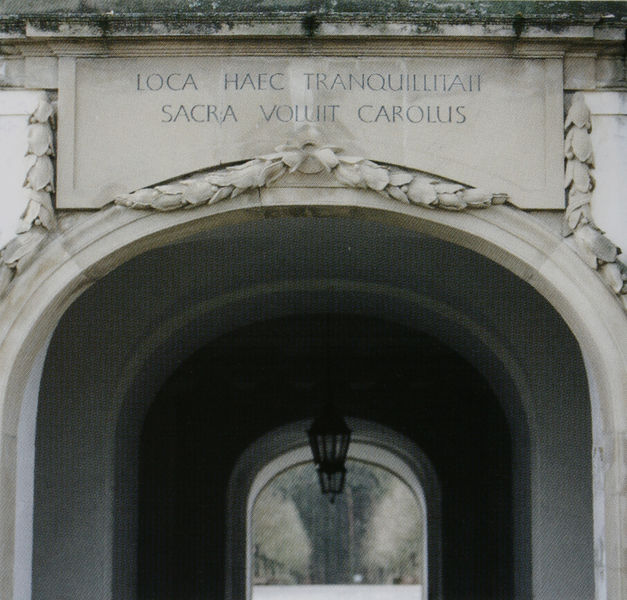
Titel: Widmungsinschrift am Portal der Schlossdurchfahrt
Standort: Stuttgart
Institution: Schloss Solitude
Schlagwörter: blau, blätter, dunkel, schatten, weiß, bäume, ausschnitt, fenster, grau, lampe, lampen, laterne, laternen, licht, marmor, schwarz, tür, anlage, blick, gebäude, park, ornament, architektur, stein, klassizismus, girlande, pflanze, wald, ranken, statue, schrift, bogen, allee, hof, rundbogen, tafel, detail, inschrift, verzierung, durchgang, tor, foto, fotografie, photographie, bögen, eingang, schild, gewölbe, torbogen, kran, moos, widmung, text, friedhof, kranz, lorbeer, girlanden, photo, portal, sims, gesims, farbfoto, grab, kränze, karl, carl, heilig, aufnahme, tunnel, gemeißelt, triumpfbogen, durchfahrt, latein, lateinisch, eichenlaub, steinplatte, carolus, türsturz, firedhof